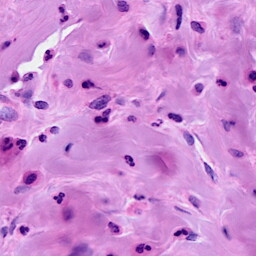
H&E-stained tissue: Breast